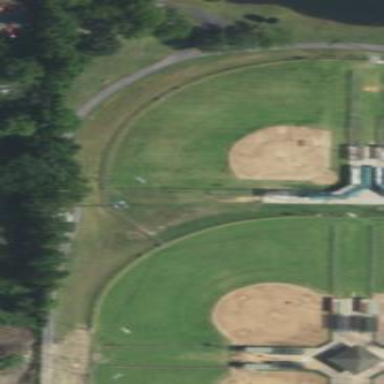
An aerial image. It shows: Softball pitch for leisure land activities.